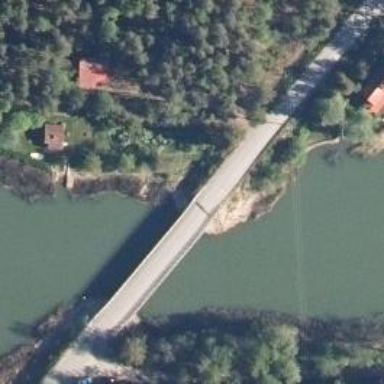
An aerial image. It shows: Man-made bridge.